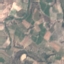
Label: PermanentCrop